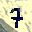
Label: 7